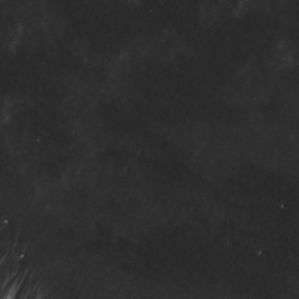
Label: non_frost